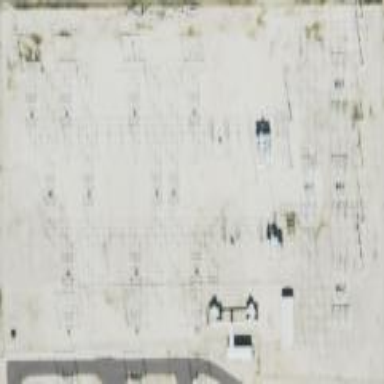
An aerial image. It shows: Transmission-level power substation.